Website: lowes
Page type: account-selection
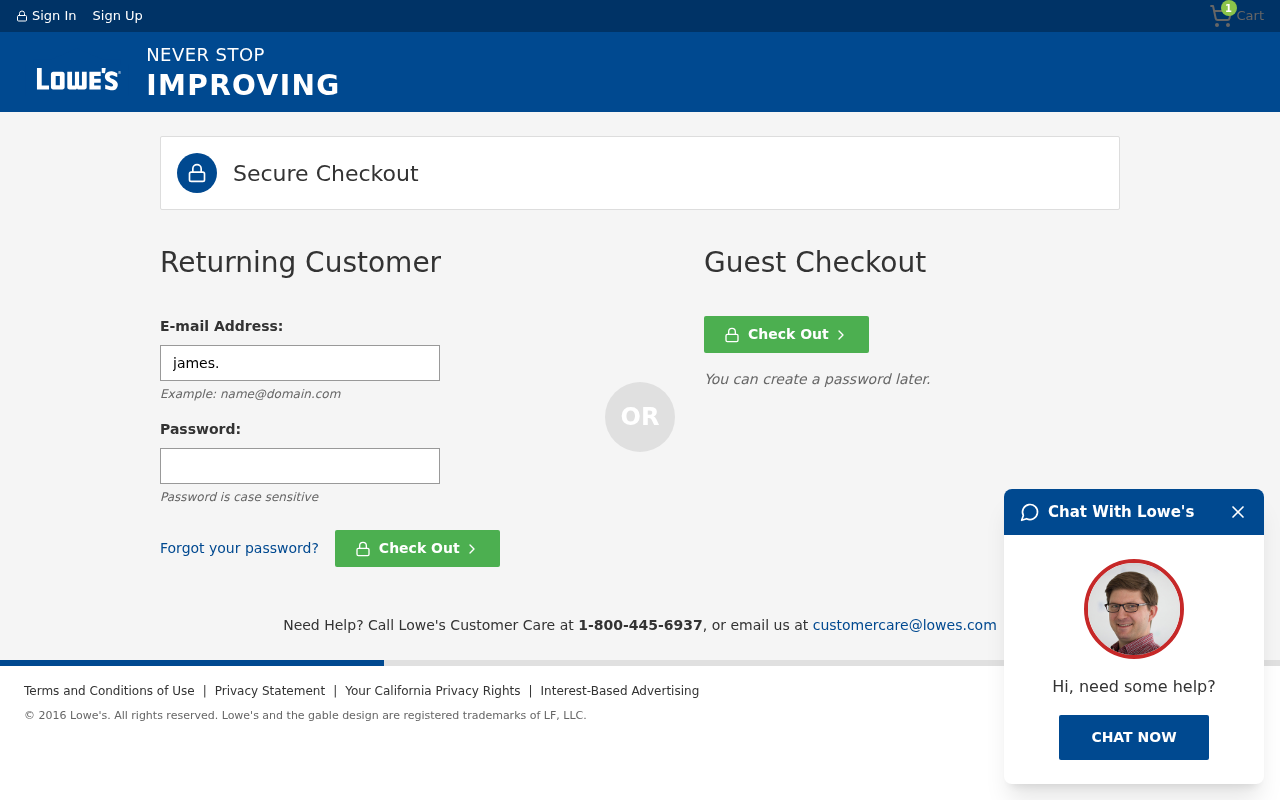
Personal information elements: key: PII_LOGIN_USERNAME
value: james.wright
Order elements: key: ORDER_NUM_ITEMS
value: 1